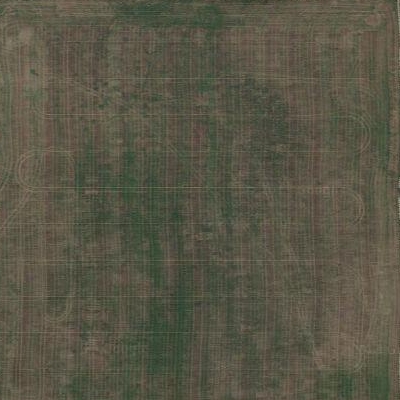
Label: bField